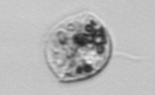
Label: Amoeba